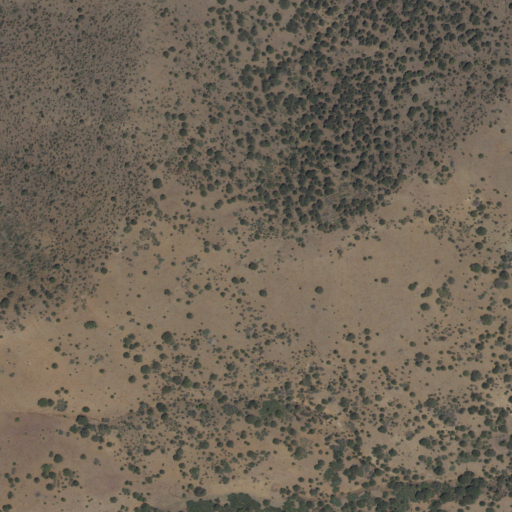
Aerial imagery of mountain in New Mexico named Double Diamond Peaks containing shrub and evergreen forest